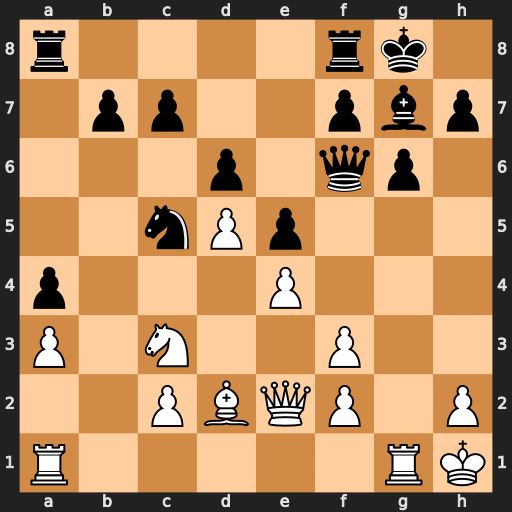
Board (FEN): r4rk1/1pp2pbp/3p1qp1/2nPp3/p3P3/P1N2P2/2PBQP1P/R5RK
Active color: w
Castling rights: -
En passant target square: -
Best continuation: Bg5 Qxg5 Rxg5